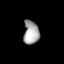
Tissue: lung
Cell type: Myeloid cells
Senescence score: 0.59
Nuclear area (px): 356
Mean DAPI intensity: 167.037